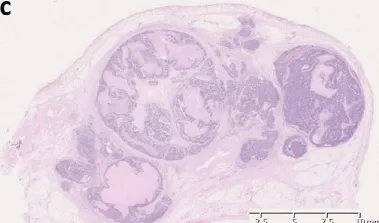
B) White-colored tumor thrombus continuously filling from the ICV to the SMV. Histological findings revealed a tumor thrombus in the SMV.
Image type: pathology (h&e)